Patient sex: M
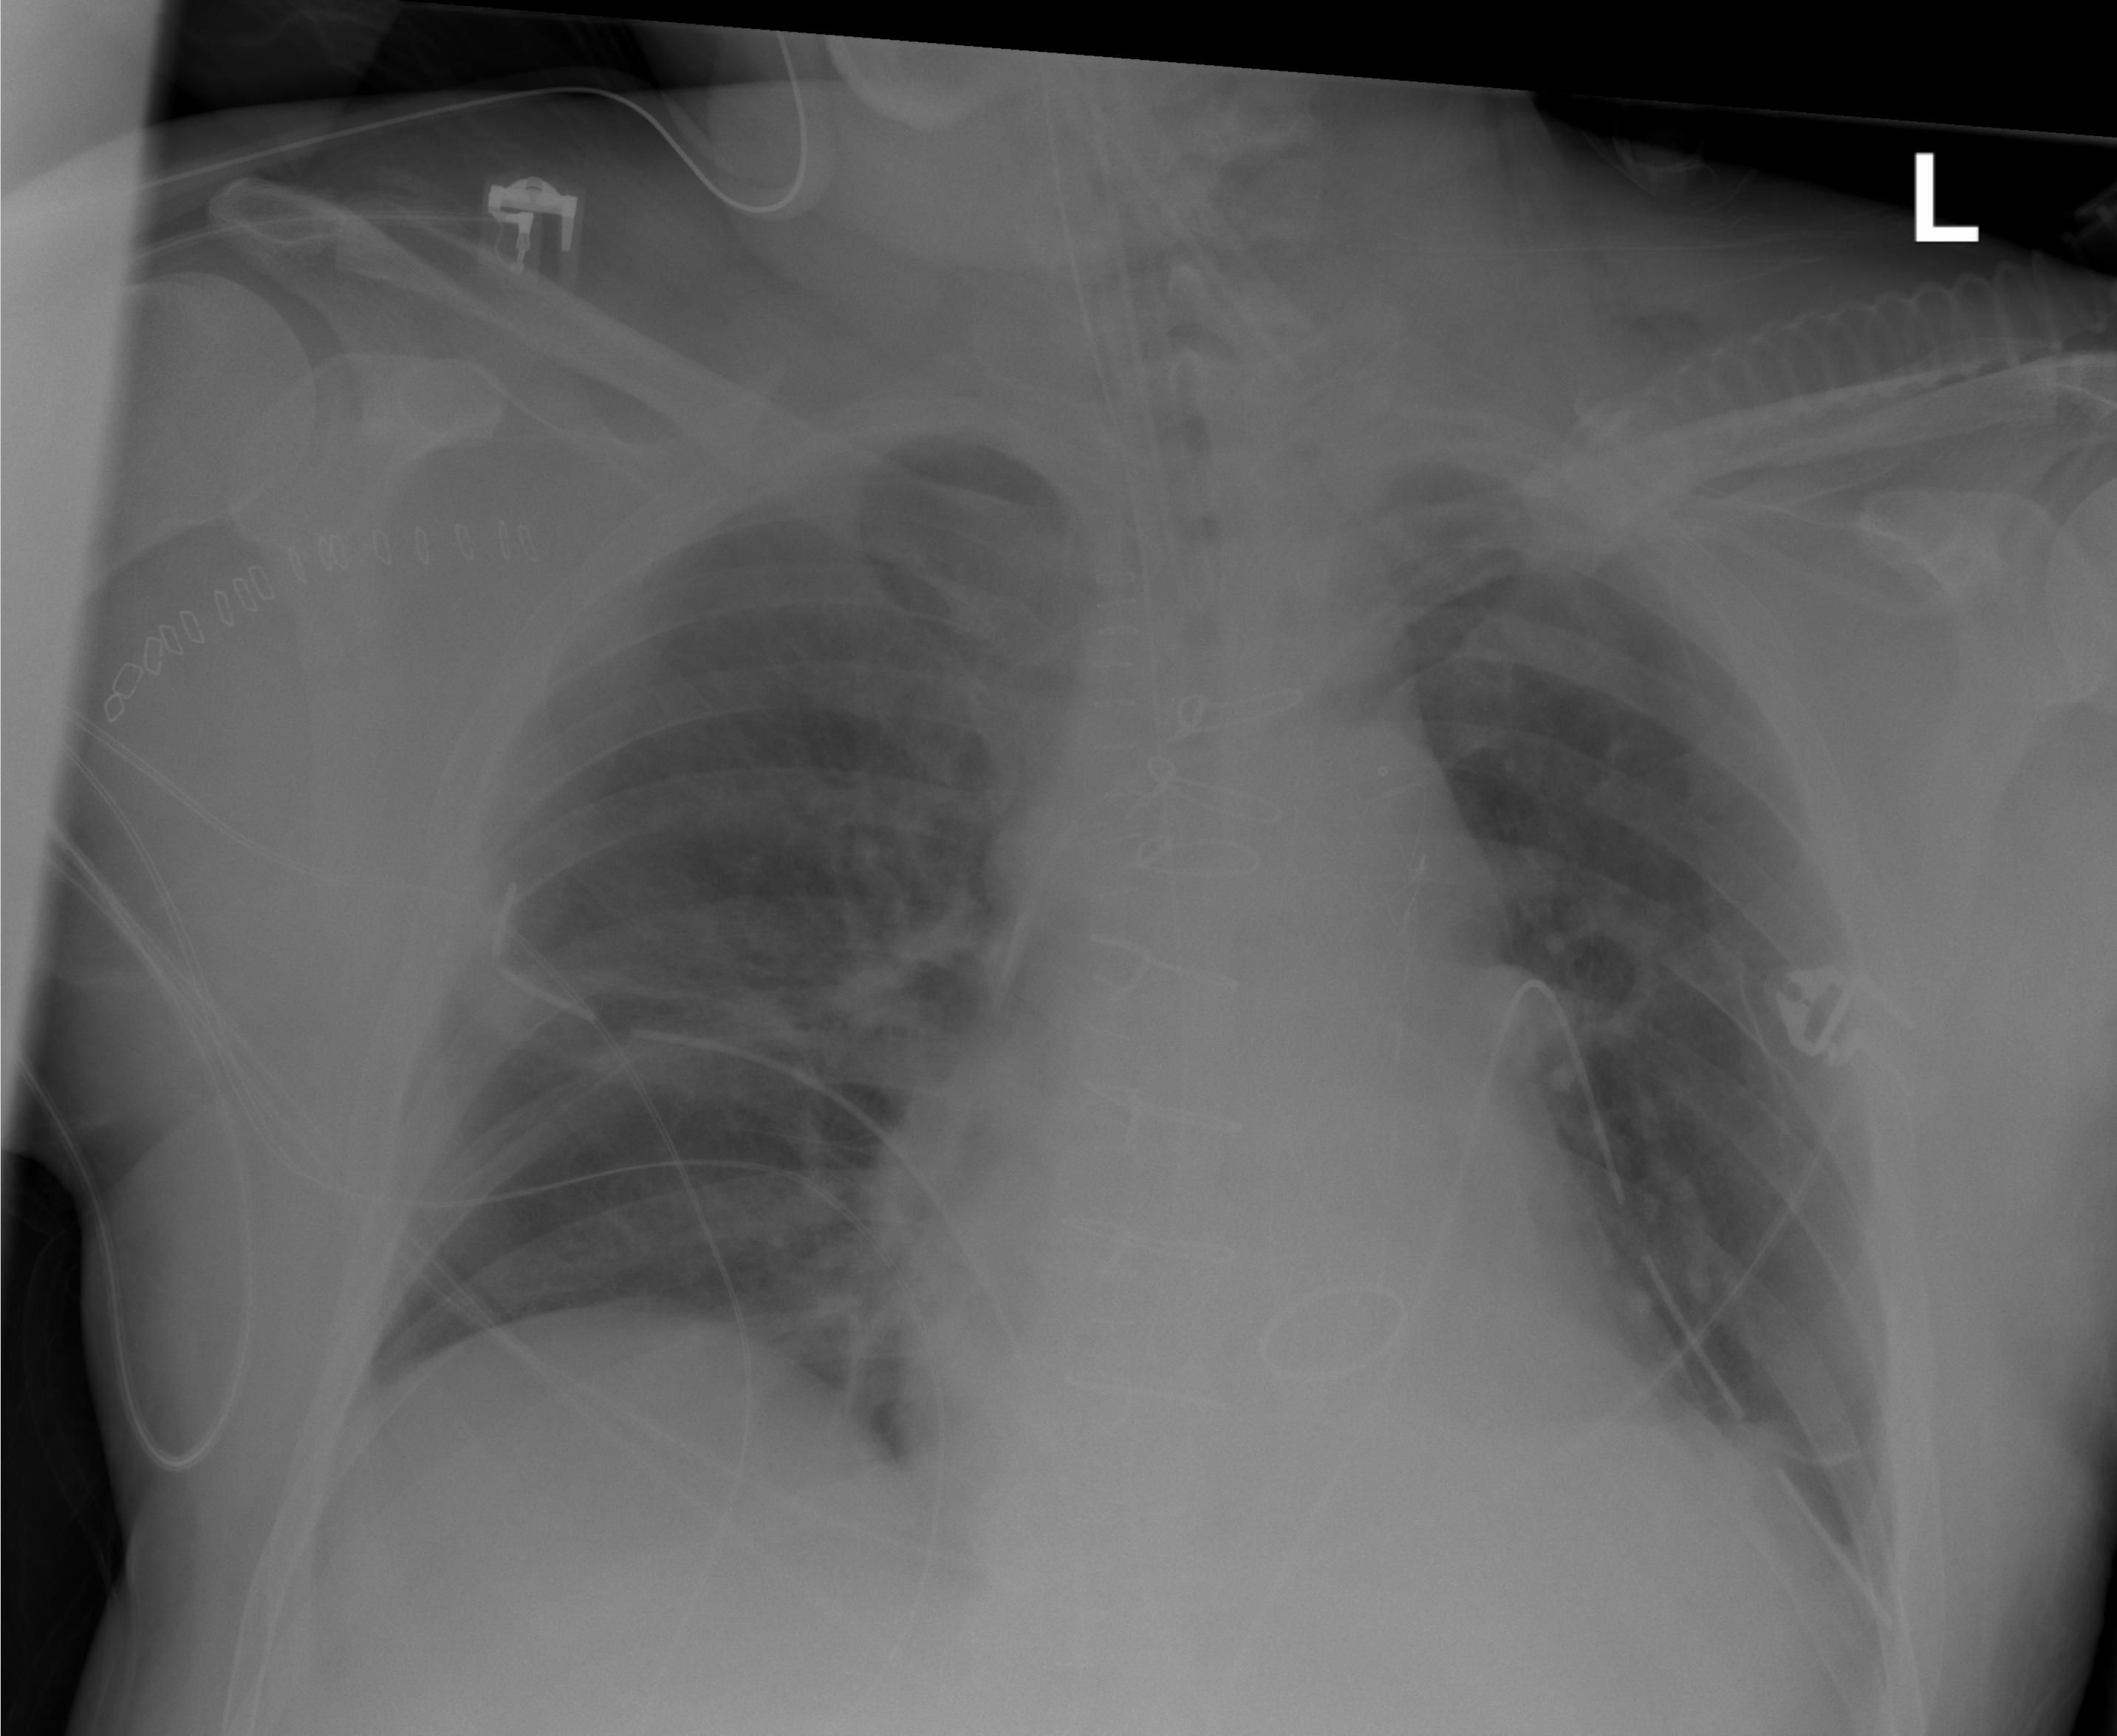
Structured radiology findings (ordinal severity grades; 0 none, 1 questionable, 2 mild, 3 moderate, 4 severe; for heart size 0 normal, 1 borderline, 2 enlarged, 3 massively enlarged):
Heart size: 0
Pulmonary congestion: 0
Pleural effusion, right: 0
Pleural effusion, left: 0
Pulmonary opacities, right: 0
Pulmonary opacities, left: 0
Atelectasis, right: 1
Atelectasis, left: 1